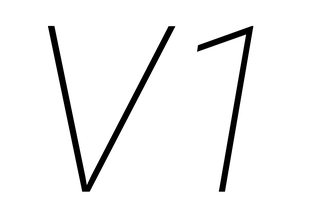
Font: Roboto-Italic_Thin_Italic